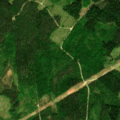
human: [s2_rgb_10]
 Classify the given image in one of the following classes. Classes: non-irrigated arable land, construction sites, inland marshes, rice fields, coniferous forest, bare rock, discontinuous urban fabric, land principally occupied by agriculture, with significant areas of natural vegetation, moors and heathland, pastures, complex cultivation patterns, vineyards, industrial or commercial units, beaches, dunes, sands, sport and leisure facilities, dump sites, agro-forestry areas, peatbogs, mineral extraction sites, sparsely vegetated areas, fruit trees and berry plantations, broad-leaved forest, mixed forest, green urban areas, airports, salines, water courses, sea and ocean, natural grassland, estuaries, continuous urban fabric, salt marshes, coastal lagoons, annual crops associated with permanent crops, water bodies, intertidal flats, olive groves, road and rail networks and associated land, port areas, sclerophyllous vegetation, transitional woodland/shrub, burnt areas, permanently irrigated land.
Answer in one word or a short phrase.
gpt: coniferous forest, mixed forest, transitional woodland/shrub